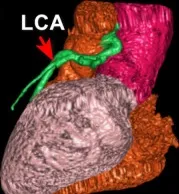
MDCTA revealed that the LCA originated from the right side of main pulmonary trunk and then bifurcated into the left anterior descending artery and the left circumflex artery , MDCTA showed the compensatory dilated.
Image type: radiology (ct)